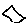
Label: line